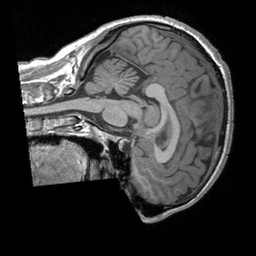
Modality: T1w
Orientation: sagittal
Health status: ill
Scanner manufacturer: siemens
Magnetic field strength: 3 T
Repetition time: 1.7 s
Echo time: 0.00254 s